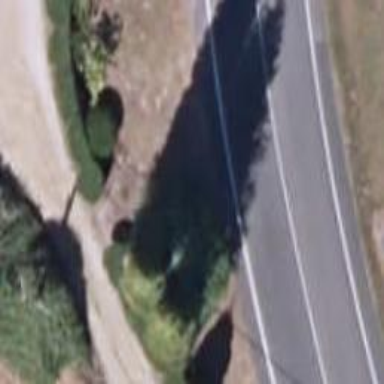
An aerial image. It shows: Evergreen needle-leaved tree forming avenue.